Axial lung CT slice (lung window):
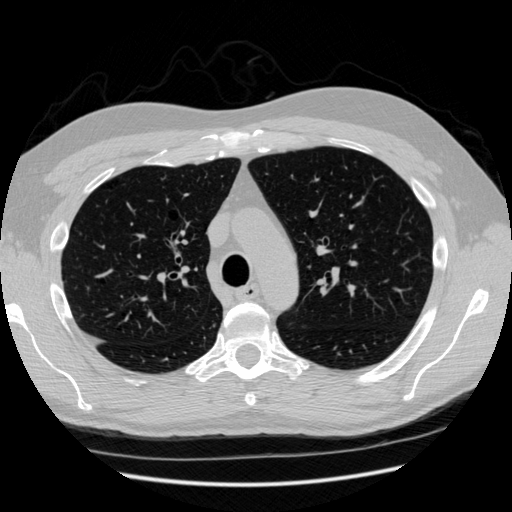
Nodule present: no